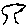
Label: tree